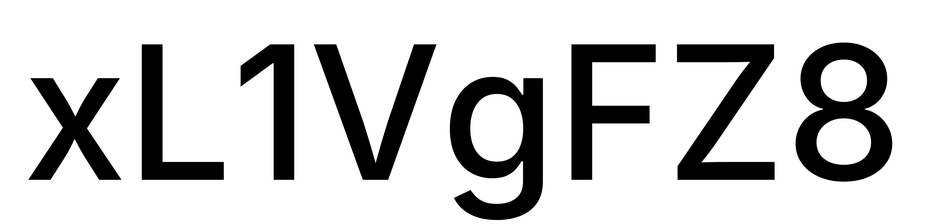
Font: Inter_Medium